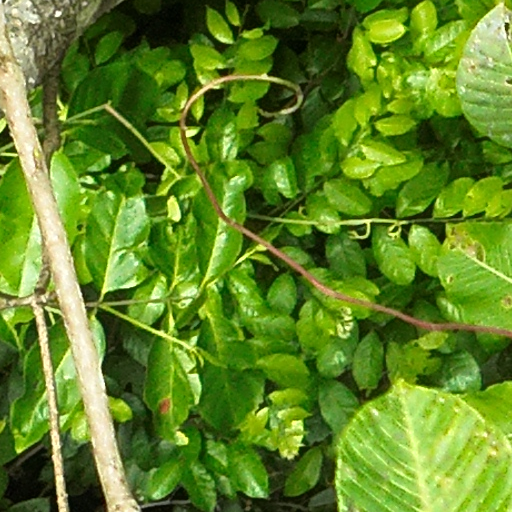
Species: Hura crepitans
GBIF accepted scientific name: Hura crepitans
Crown area (m\u00b2): 207.411